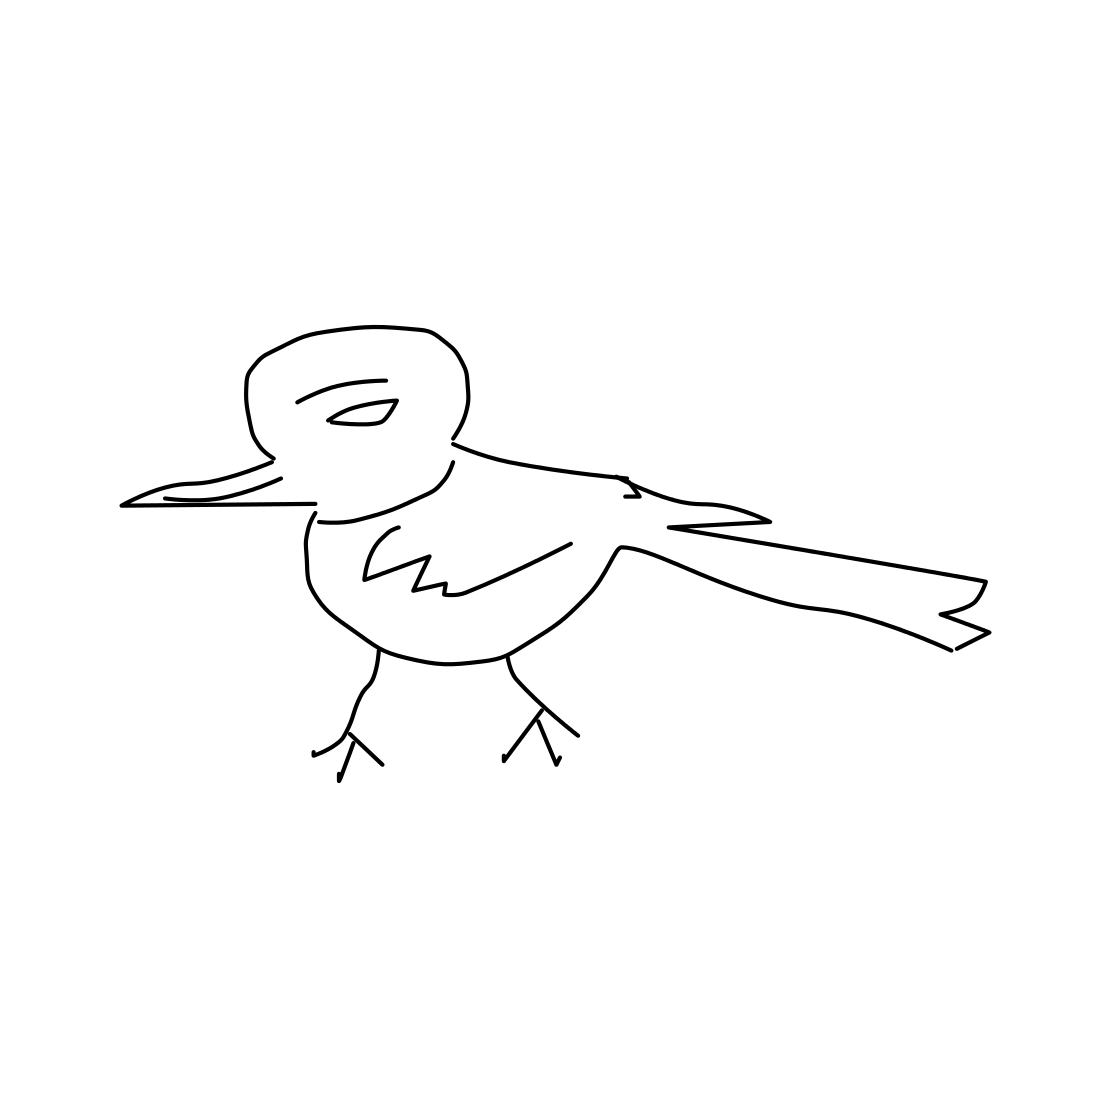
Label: standing bird